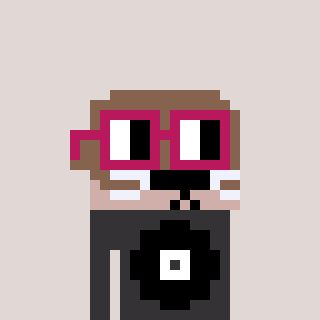
a pixel art character with square dark red glasses, a otter-shaped head and a grayscale-colored body on a warm background